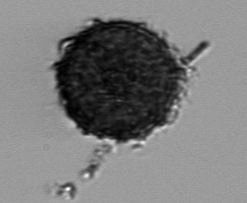
Label: Thalassiosira_TAG_external_detritus